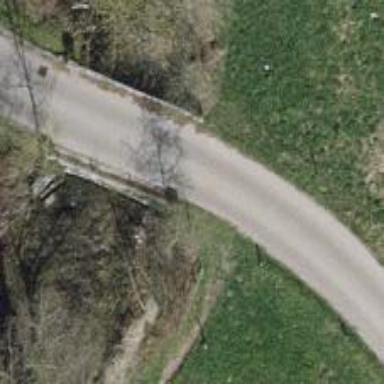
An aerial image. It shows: Unclassified road on bridge.